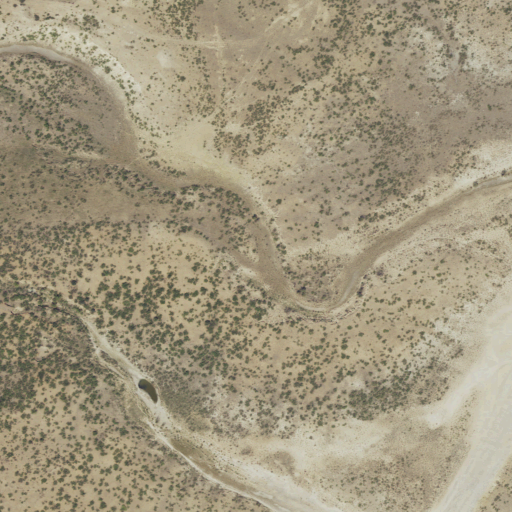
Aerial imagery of valley in Texas named Goat Draw containing shrub, grassland, open development, herbaceous wetlands, and medium intensity development